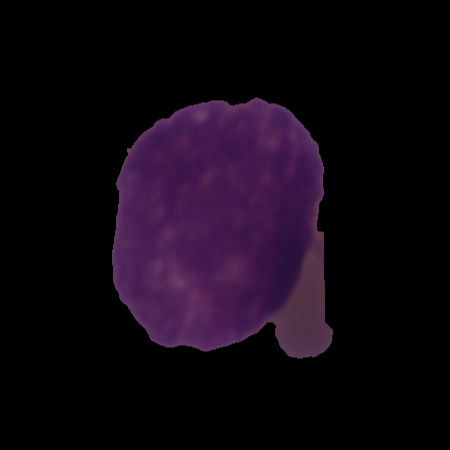
Label: cancer